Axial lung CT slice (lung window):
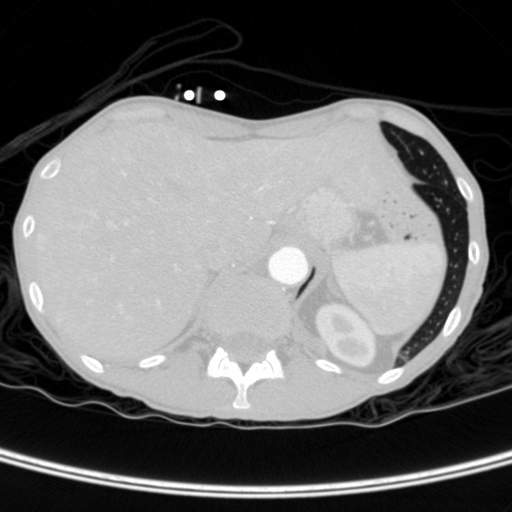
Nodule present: no